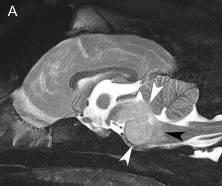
Sagittal T2W fat-suppressed image There is a large, strongly contrast-enhancing intra-axial mass [white arrowheads, ] expanding the brainstem with resultant perilesional edema [black arrowhead.
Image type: radiology (mri)